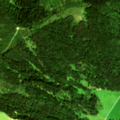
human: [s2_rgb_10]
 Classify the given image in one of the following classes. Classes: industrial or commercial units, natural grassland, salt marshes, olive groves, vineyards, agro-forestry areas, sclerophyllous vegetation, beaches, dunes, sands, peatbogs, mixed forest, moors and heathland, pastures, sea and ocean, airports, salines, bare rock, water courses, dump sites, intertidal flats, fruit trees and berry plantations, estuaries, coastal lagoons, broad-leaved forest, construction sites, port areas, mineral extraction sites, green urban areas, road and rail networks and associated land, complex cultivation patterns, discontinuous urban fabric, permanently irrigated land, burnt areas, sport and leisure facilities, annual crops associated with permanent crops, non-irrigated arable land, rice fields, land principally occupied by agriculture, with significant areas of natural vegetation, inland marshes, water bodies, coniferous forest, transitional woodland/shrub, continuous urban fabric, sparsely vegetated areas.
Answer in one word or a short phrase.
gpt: complex cultivation patterns, mixed forest, transitional woodland/shrub